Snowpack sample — Snodgrass Mountain, Crested Butte, Colorado (2/4/25, 12:06 PM MST)
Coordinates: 38.923, -106.968
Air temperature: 35 °F
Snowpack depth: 80 cm
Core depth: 60 cm
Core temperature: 32 °F
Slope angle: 14°, slope face: 78°
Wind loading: low
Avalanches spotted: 0
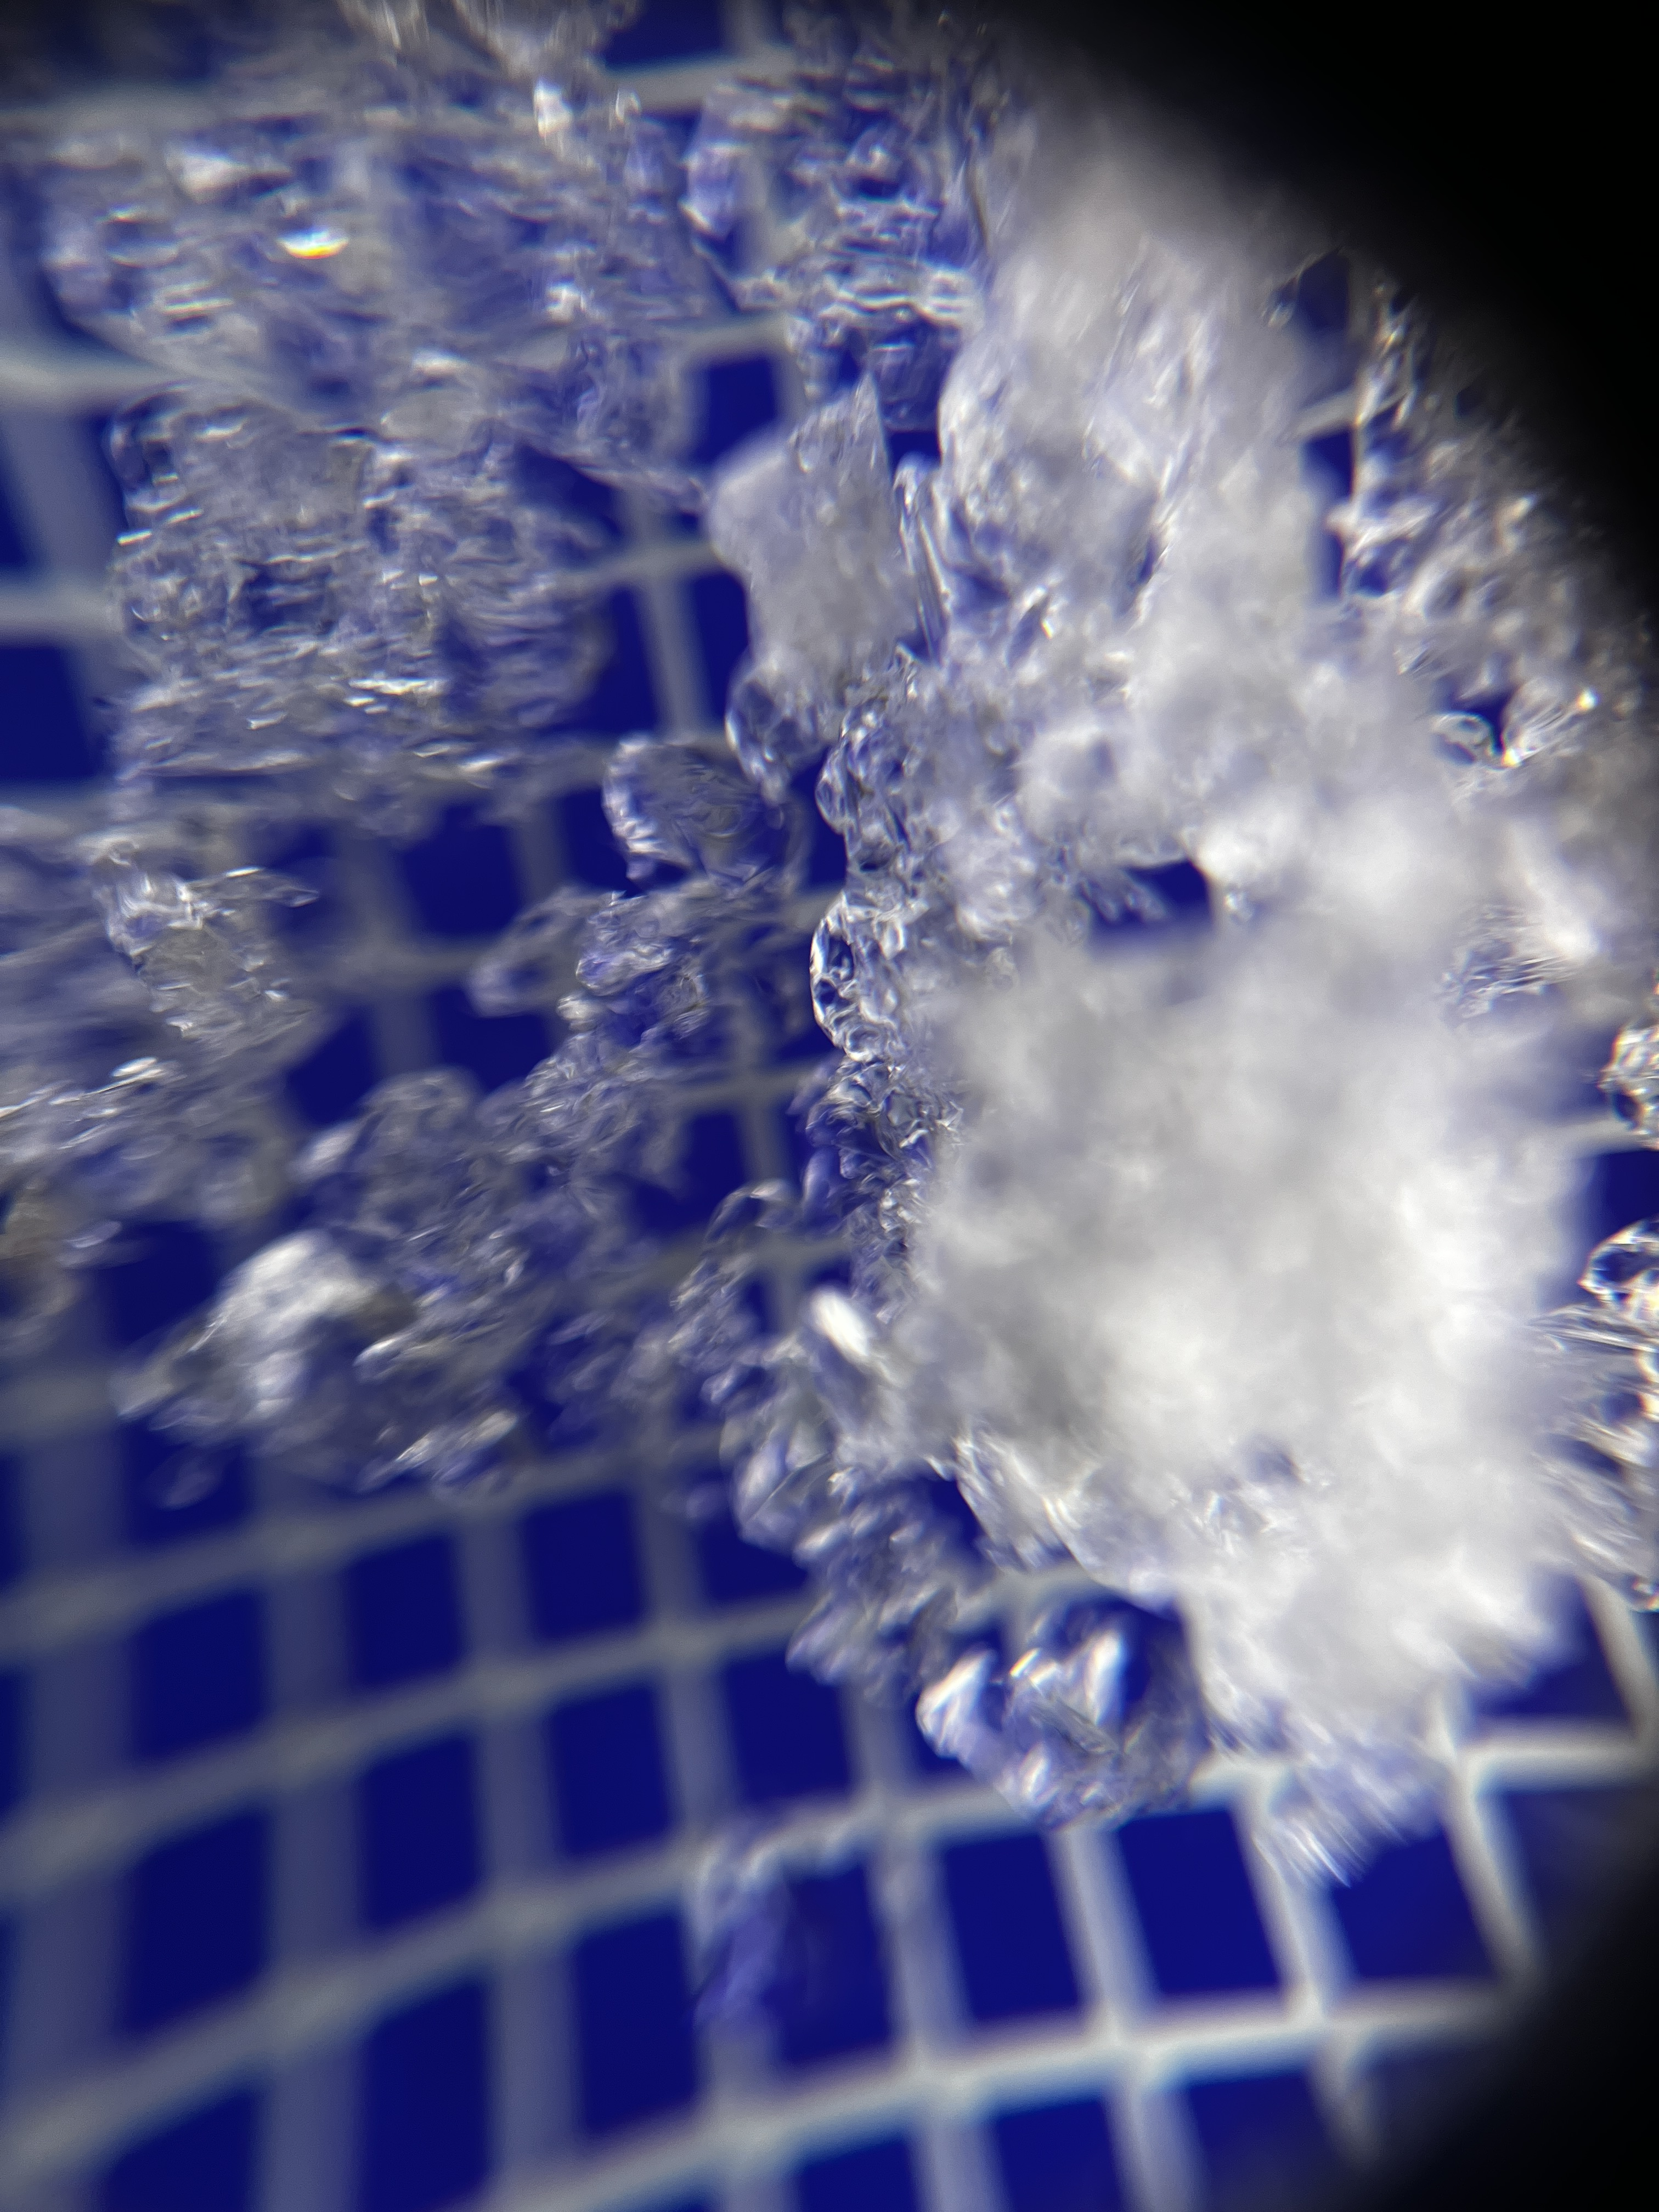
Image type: magnified_profile
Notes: No avalanches nearby, unusually warm weather for the last month reported by residents, Collected 25 yards from treeline